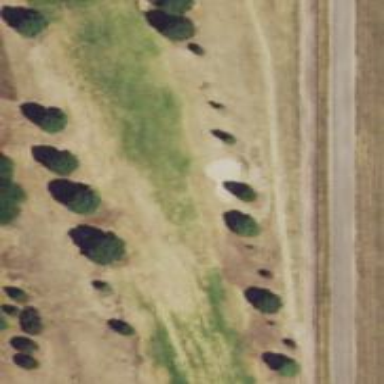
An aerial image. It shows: Golf hole.